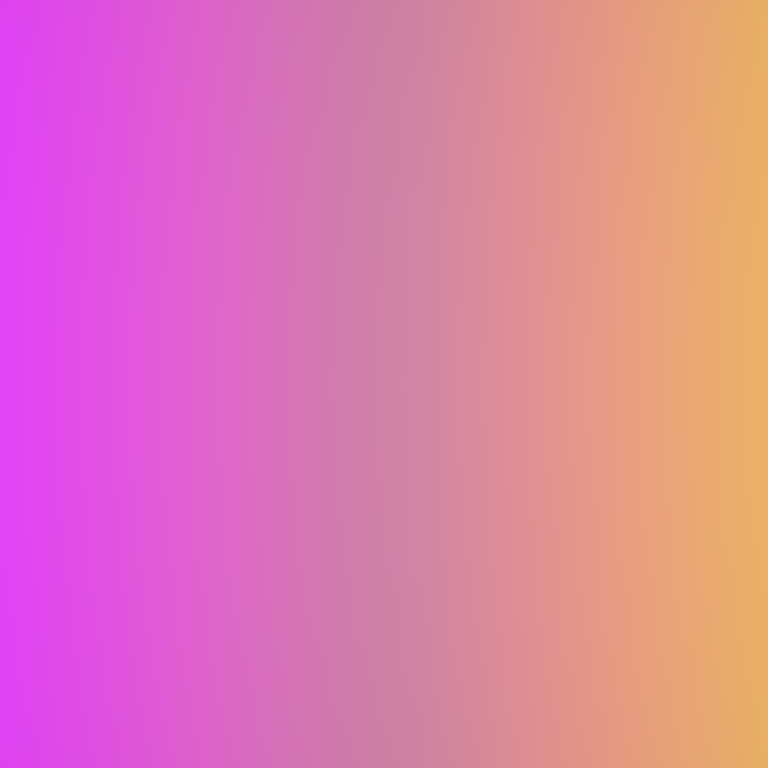
Abstract light effect, smooth gradient from violet to golden yellow, serene atmosphere, soft glow, no room, no furniture, no objects.